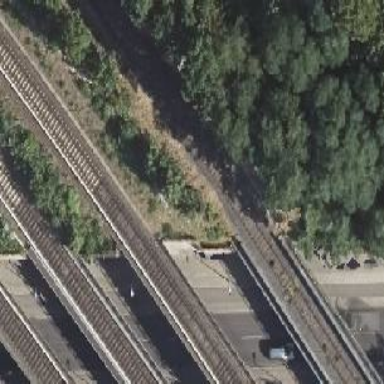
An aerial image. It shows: Bridge for the electrified light rail.